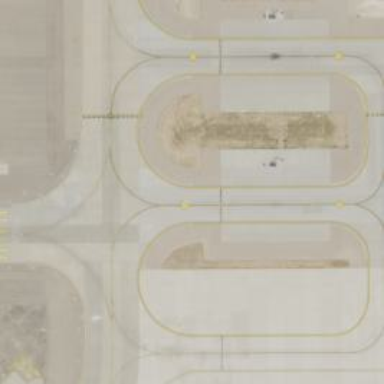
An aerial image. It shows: View of taxiway at the airport.